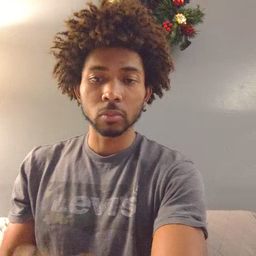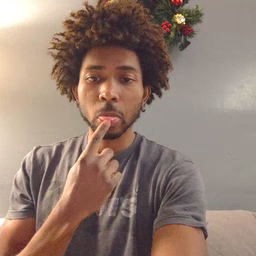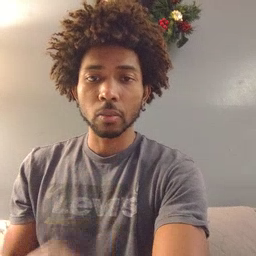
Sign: tongue